Question: Given a description of the three-view drawing of a solid figure, find the maximum number of small cubes that the solid figure can be composed of when the three-view constraints are met.
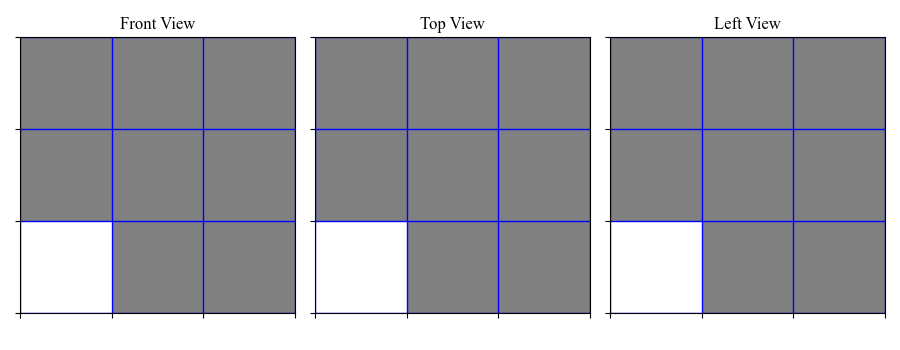
Answer: 20